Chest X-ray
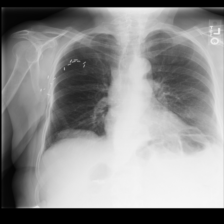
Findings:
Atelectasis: negative
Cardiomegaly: negative
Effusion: negative
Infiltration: negative
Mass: negative
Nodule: negative
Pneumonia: negative
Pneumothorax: negative
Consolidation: negative
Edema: negative
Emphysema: negative
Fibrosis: negative
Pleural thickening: negative
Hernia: positive